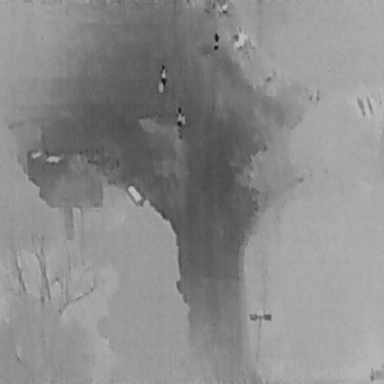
There are three People in the infrared image.